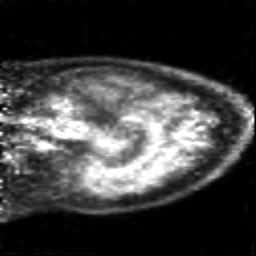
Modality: PET
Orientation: sagittal
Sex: male
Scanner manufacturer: siemens